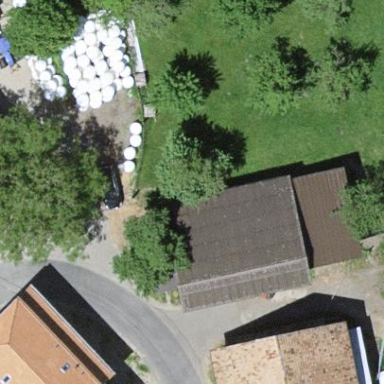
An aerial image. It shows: Shed.